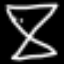
Label: hourglass